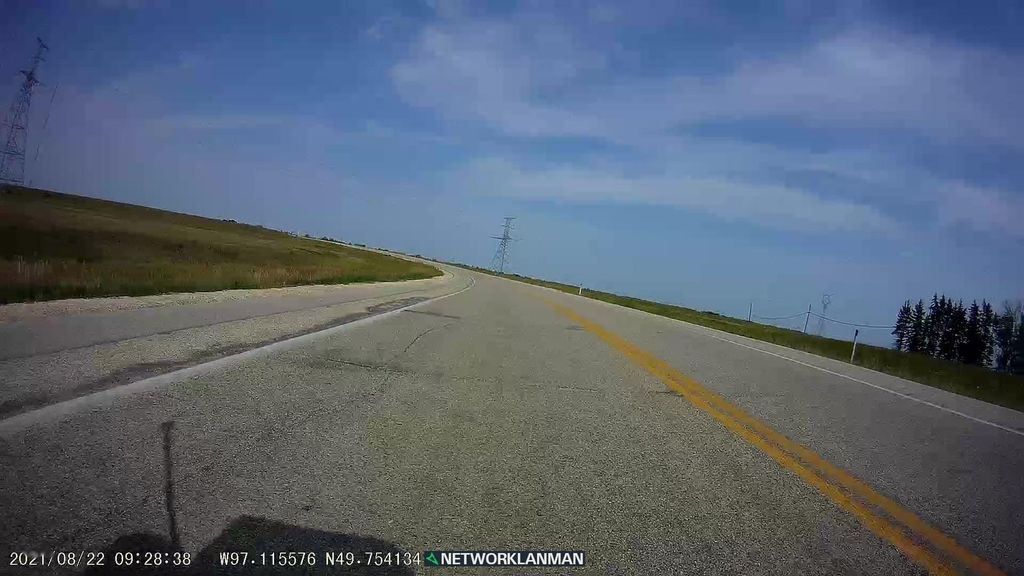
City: winnipeg